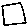
Label: square